Question: I've never had this issue before in my life, nor did I noticed it until I tested it on my iPhone.
Appearantly both of my divs are more to the right than they are to the left.

Here's my codes for the content area, as well as the tables if needed.
Divs for the content area
'''
.content {
margin: 0 auto;
width: 60%;
clear: both;
display: none;
}
#index {
display: block;
}
#left {
float: left;
width: 75%;
height: auto;
}
#right {
float: right;
width: 25%;
height: auto;
}
'''
Divs/classes for the Tables
'''
.table-default, .table-blue, .table-red {
padding: 0;
margin: auto;
border-spacing: 0;
}
.table-default, .table-blue, .table-red i {
color: 000;
}
.table-default th {
background: #eeeeee;
background: -moz-linear-gradient(top, #eeeeee 0%, #cccccc 100%); /* FF3.6+ */
background: -webkit-gradient(linear, left top, left bottom, color-stop(0%,#eeeeee), color-stop(100%,#cccccc)); /* Chrome,Safari4+ */
background: -webkit-linear-gradient(top, #eeeeee 0%,#cccccc 100%); /* Chrome10+,Safari5.1+ */
background: -o-linear-gradient(top, #eeeeee 0%,#cccccc 100%); /* Opera 11.10+ */
background: -ms-linear-gradient(top, #eeeeee 0%,#cccccc 100%); /* IE10+ */
background: linear-gradient(to bottom, #eeeeee 0%,#cccccc 100%); /* W3C */
filter: progid:DXImageTransform.Microsoft.gradient( startColorstr='#eeeeee', endColorstr='#cccccc',GradientType=0 ); /* IE6-9 */
font-size: 16px;
padding: 8px;
color: #000;
border-top-right-radius: 5px;
-moz-border-top-right-radius: 5px;
-webkit-border-top-right-radius: 5px;
-moz-border-top-left-radius: 5px;
-webkit-border-top-left-radius: 5px;
border-width: 1px;
border-style: solid;
border-color: #B2B2B2;
}
.table-default td {
background: #FFF;
color: #000;
font-size: 12px;
padding: 10px;
border-bottom-right-radius: 5px;
-moz-border-bottom-right-radius: 5px;
-webkit-border-bottom- right-radius: 5px;
border-bottom-left-radius: 5px;
-moz-border-bottom-left-radius: 5px;
-webkit-border-bottom-left-radius: 5px;
border-width: 1px;
border-style: solid;
border-color: #B2B2B2;
}
'''
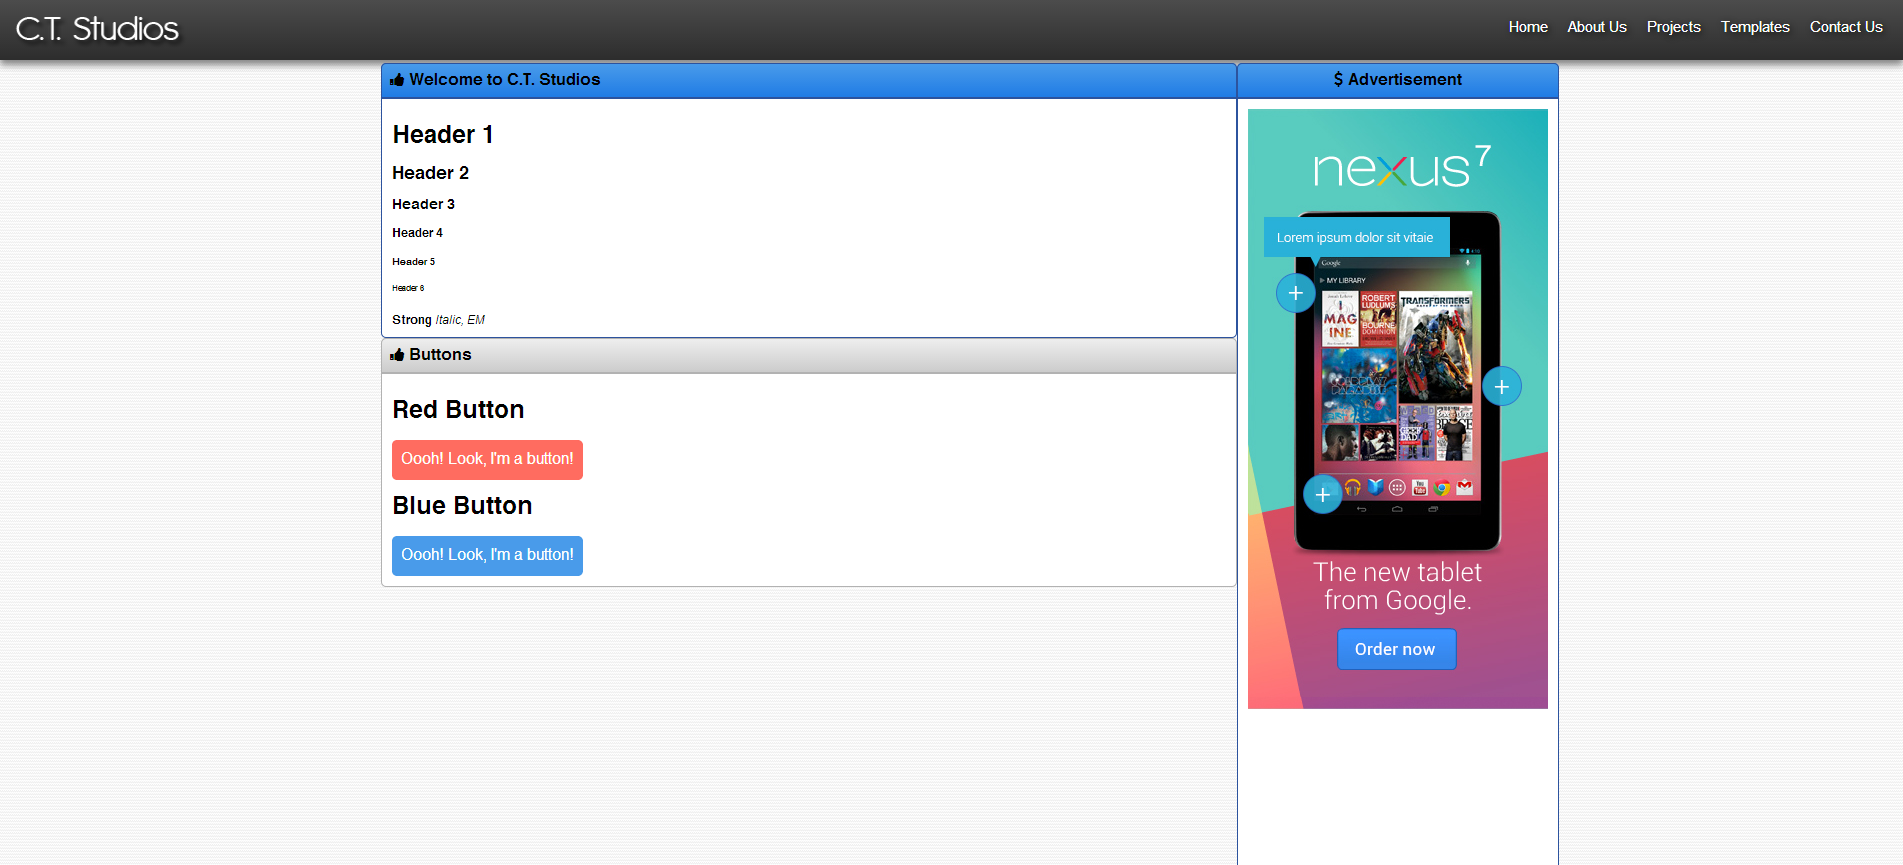
Answer: If the question is why the '.content' is not in the center: then the answer is, it is. What you're seeing is the overflow. Which is evident if you apply 'overflow:hidden'
Also note that, at the moment the '.content' has 0 height so in fact everything is overflowing. Eliminating the overflow of '.content' will fix the issue.
This is how it looks like once you apply a proper height and hide the overflow:

You can adjust the width of '#left' ('70%') and '#right' ('30%') to remove the overflow which results in
>